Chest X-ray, AP view. Patient: 78 years old, sex M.
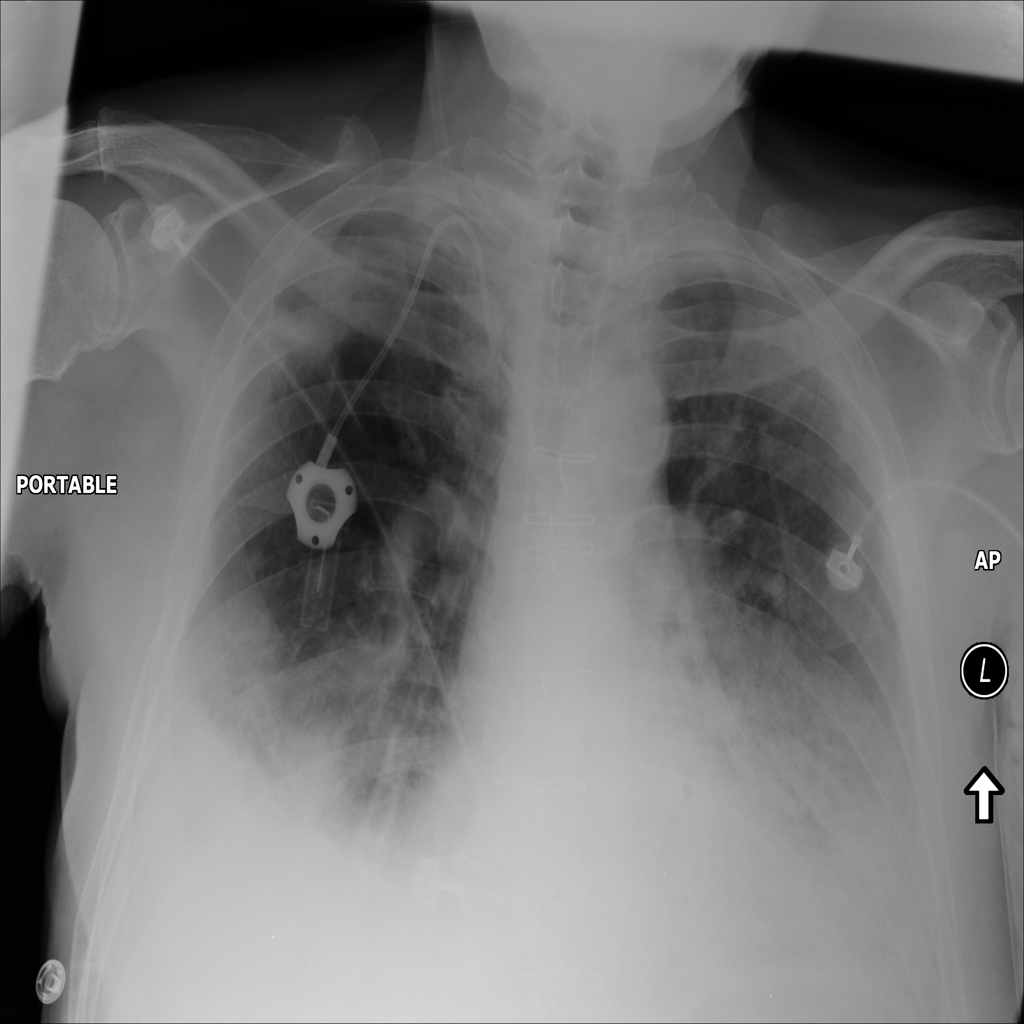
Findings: Effusion